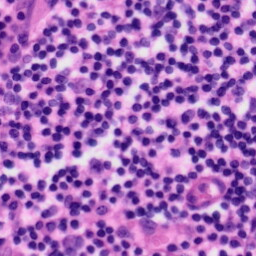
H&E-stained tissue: Tonsil